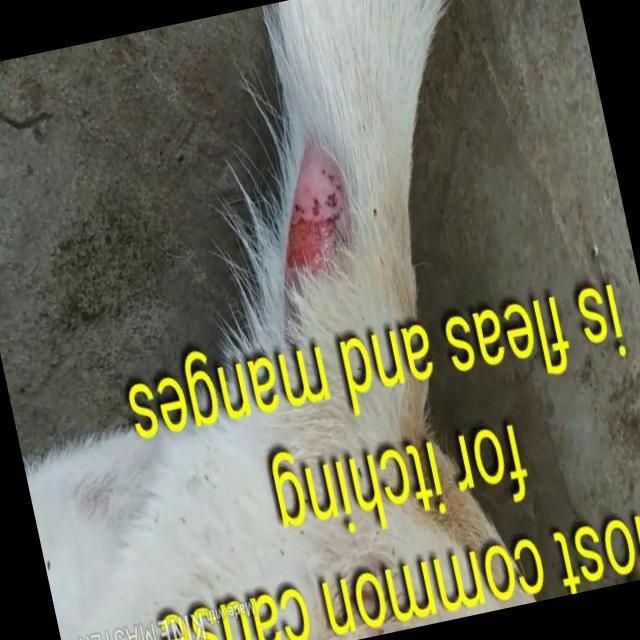
Canine dermatitis — inflammation of the skin presenting with erythema, pruritus, papules, and excoriation. May be allergic, contact, or atopic in origin.